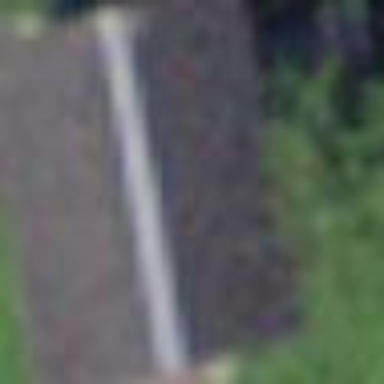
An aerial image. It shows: Barn.